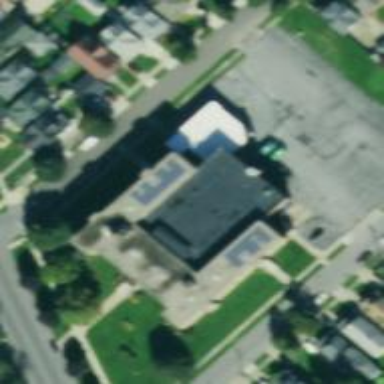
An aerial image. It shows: School.